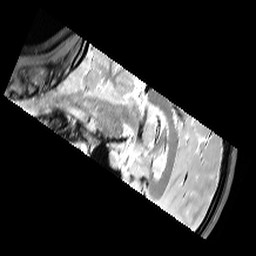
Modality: PDw
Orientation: sagittal
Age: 20
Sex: female
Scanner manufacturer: siemens
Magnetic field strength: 3 T
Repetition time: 6.49 s
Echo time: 0.016 s